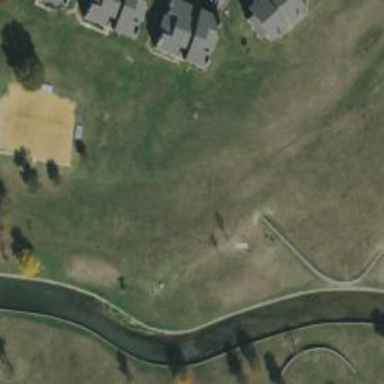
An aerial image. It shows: Disc golf tee area.